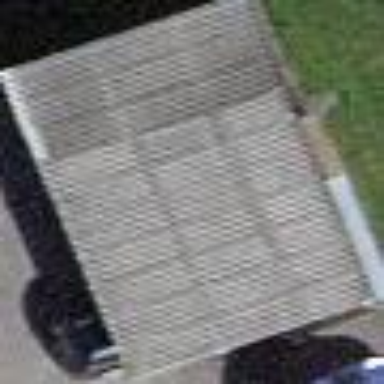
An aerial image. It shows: Carport building.